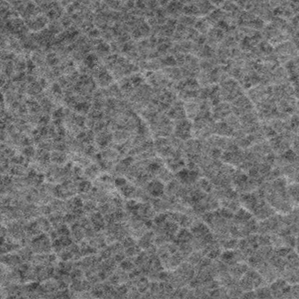
Label: frost